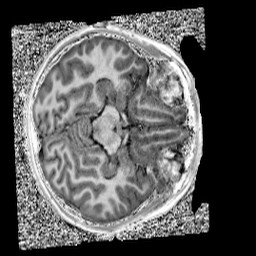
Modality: UNIT1
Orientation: axial
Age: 11
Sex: male
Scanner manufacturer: siemens
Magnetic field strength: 3 T
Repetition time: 4 s
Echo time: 0.00303 s